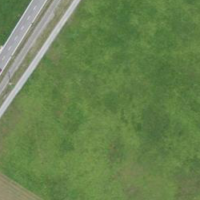
EUNIS habitat code: 24
Species observed at this site:
Sorbus aucuparia